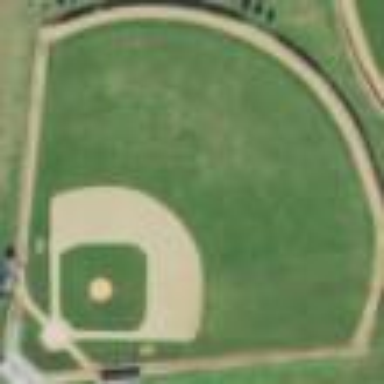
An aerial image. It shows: Baseball pitch for leisure land activities.